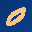
Label: 0